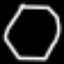
Label: octagon